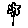
Label: flower